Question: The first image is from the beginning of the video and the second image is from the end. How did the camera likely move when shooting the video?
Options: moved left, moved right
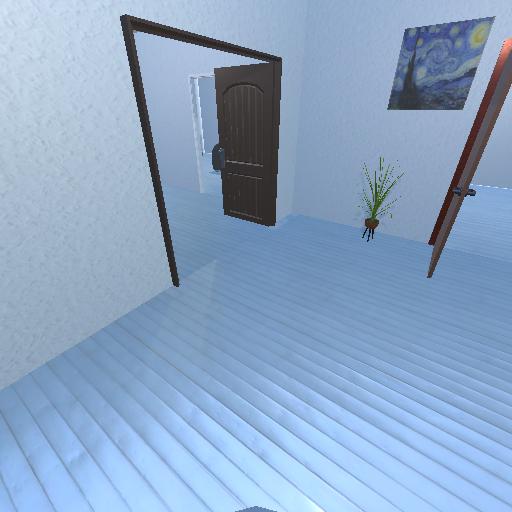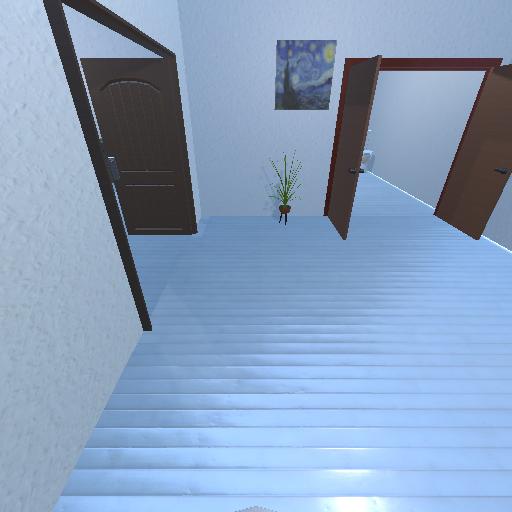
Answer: moved left